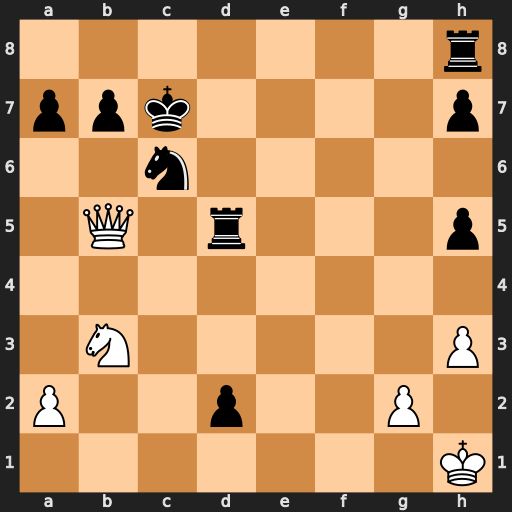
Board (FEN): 7r/ppk4p/2n5/1Q1r3p/8/1N5P/P2p2P1/7K
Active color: w
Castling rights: -
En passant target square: -
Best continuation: Qxd5 Rd8 Qf7+ Rd7 Qf4+